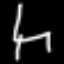
Label: chair